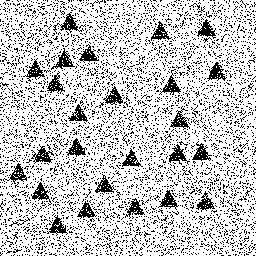
Squares: 0
Triangles: 25
Stars: 0
Total shapes: 25